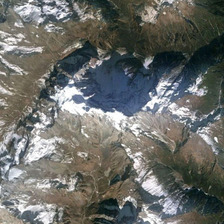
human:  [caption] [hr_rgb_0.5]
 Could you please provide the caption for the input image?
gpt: some white snows cover several part of a piece of khaki mountain .

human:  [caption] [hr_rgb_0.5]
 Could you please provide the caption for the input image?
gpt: some white snows cover several part of a piece of khaki mountain .

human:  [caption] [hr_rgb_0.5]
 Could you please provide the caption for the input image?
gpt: the yellow mountain is a piece of water wet .

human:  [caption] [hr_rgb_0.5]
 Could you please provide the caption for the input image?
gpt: the rugged mountains are in an unbroken line .

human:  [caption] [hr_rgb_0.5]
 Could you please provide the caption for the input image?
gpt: the yellow mountain is a piece of water wet .